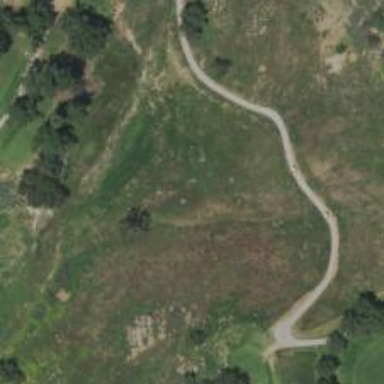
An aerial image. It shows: Golf hole.